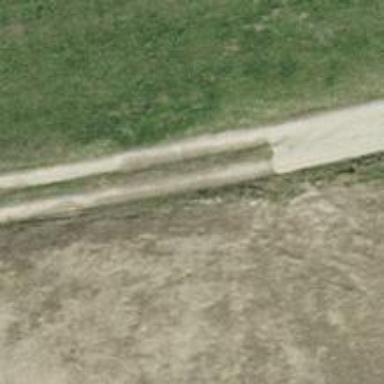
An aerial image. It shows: Gravel track.